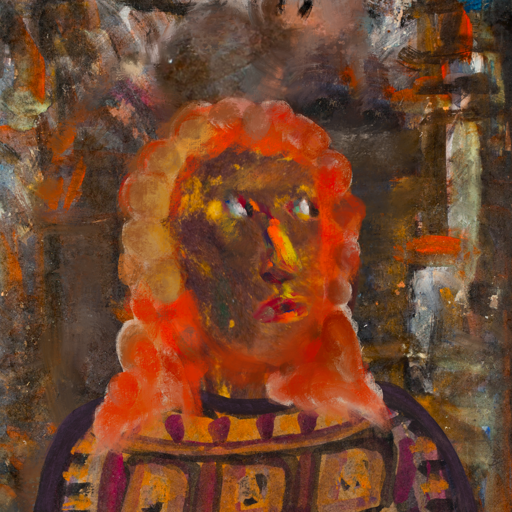
Background: GypsyQueen, Head And Neck Side: Comrade, Face Side: An_Impression, Bust: Doll, Hair Side: Rupkatha, Head Accessory: Blank, Second Necklace: Blank, Necklace: Blank, Baby: Blank